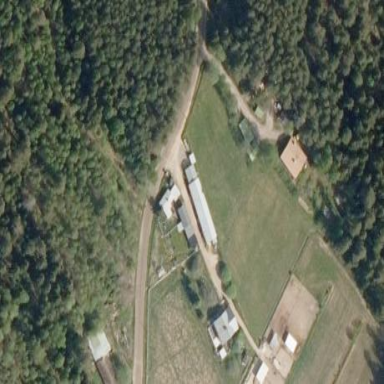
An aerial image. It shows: Farmyard area.